Question: ::I have got s list of items from server & display in listview
each row of list has a checkbox in it, list view also has a button on top as show in figure below
---

---
::
1. out of six rows if i select three rows using checkbox on click of button next showed in figure i must be able to display the toast message of selected elements
2. I don't know how to fill the parts of onclick function of checkButtonClick() in code
---
'''
public class ListViewAdapterForAtomicListItemtype extends BaseAdapter {
// Declare Variables
Context context;
LayoutInflater inflater;
ArrayList<HashMap<String, String>> data;
HashMap<String, String> resultp = new HashMap<String, String>();
public ListViewAdapterForAtomicListItemtype(Context context,
ArrayList<HashMap<String, String>> arraylist) {
this.context = context;
data = arraylist;
}
@Override
public int getCount() {
return data.size();
}
@Override
public Object getItem(int position) {
return null;
}
@Override
public long getItemId(int position) {
return 0;
}
public View getView(final int position, View convertView, ViewGroup parent) {
// Declare Variables
TextView name;
inflater = (LayoutInflater) context
.getSystemService(Context.LAYOUT_INFLATER_SERVICE);
View itemView = inflater.inflate(R.layout.listview_item_for_atomic_list_item_type, parent, false);
// Get the position
resultp = data.get(position);
// Locate the TextViews in listview_item.xml
name = (TextView) itemView.findViewById(R.id.textView_id_atomic_list_item_type);
// Capture position and set results to the TextViews
name.setText(resultp.get(MainActivity.NAME));
return itemView;
}
}
'''
listview_main_atomic_list_itemtype.xml
'''
<?xml version="1.0" encoding="utf-8"?>
<RelativeLayout xmlns:android="http://schemas.android.com/apk/res/android"
android:layout_width="fill_parent"
android:layout_height="fill_parent" >
<ListView
android:id="@+id/listview"
android:layout_width="fill_parent"
android:layout_height="fill_parent"
android:layout_below="@+id/button1" />
<Button
android:id="@+id/button_of_listview_main_atomic_list_itemtype_id"
android:layout_width="wrap_content"
android:layout_height="wrap_content"
android:layout_alignParentLeft="true"
android:layout_alignParentRight="true"
android:layout_alignParentTop="true"
android:text="DisplayItems" />
</RelativeLayout>
'''
'''
<?xml version="1.0" encoding="utf-8"?>
<RelativeLayout xmlns:android="http://schemas.android.com/apk/res/android"
android:layout_width="match_parent"
android:layout_height="match_parent" >
<TextView
android:id="@+id/textView_id_atomic_list_item_type"
android:layout_width="wrap_content"
android:layout_height="wrap_content"
android:layout_alignParentTop="true"
android:layout_centerHorizontal="true"
android:layout_marginTop="17dp"
android:text="Large Text"
android:textAppearance="?android:attr/textAppearanceLarge" />
<CheckBox
android:id="@+id/checkBox_atomic_list_item_type_id"
android:layout_width="wrap_content"
android:layout_height="wrap_content"
android:layout_alignParentLeft="true" />
</RelativeLayout>
'''
'''
public class BLD_IndividualListOfItems_Starters extends Activity{
// Declare Variables
JSONObject jsonobject;
JSONArray jsonarray;
ListView listview;
ListViewAdapterForAtomicListItemtype adapter;
ProgressDialog mProgressDialog;
ArrayList<HashMap<String, String>> arraylist;
static String NAME = "rank";
String TYPE_FILTER;
@Override
public void onCreate(Bundle savedInstanceState) {
super.onCreate(savedInstanceState);
// Get the view from listview_main.xml
setContentView(R.layout.listview_main_atomic_list_itemtype);
TYPE_FILTER = getIntent().getExtras().getString("key_title");
Log.v("---- Value-Start---", TYPE_FILTER);
// Locate the listview in listview_main.xml
listview = (ListView) findViewById(R.id.listview);
// Execute DownloadJSON AsyncTask
new DownloadJSON().execute();
}
// DownloadJSON AsyncTask
private class DownloadJSON extends AsyncTask<Void, Void, Void> {
@Override
protected void onPreExecute() {
super.onPreExecute();
// Create a progressdialog
mProgressDialog = new ProgressDialog(BLD_IndividualListOfItems_Starters.this);
// Set progressdialog title
//mProgressDialog.setTitle("Fetching the information");
// Set progressdialog message
mProgressDialog.setMessage("Loading...");
mProgressDialog.setIndeterminate(false);
// Show progressdialog
mProgressDialog.show();
}
@Override
protected Void doInBackground(Void... params) {
// Create an array
arraylist = new ArrayList<HashMap<String, String>>();
String newurl = "?" + "Key=" + TYPE_FILTER;
// Retrieve JSON Objects from the given URL address
jsonobject = JSONfunctions.getJSONfromURL("http://54.218.73.244:7005/RestaurantAtomicListItemType/"+newurl);
try {
// Locate the array name in JSON
jsonarray = jsonobject.getJSONArray("restaurants");
for (int i = 0; i < jsonarray.length(); i++) {
HashMap<String, String> map = new HashMap<String, String>();
jsonobject = jsonarray.getJSONObject(i);
// Retrive JSON Objects
map.put(MainActivity.NAME, jsonobject.getString("MasterListMenuName"));
// Set the JSON Objects into the array
arraylist.add(map);
}
} catch (JSONException e) {
Log.e("Error", e.getMessage());
e.printStackTrace();
}
return null;
}
@Override
protected void onPostExecute(Void args) {
// Pass the results into ListViewAdapter.java
adapter = new ListViewAdapterForAtomicListItemtype(BLD_IndividualListOfItems_Starters.this, arraylist);
// Set the adapter to the ListView
listview.setAdapter(adapter);
// Close the progressdialog
mProgressDialog.dismiss();
}
}
private void checkButtonClick() {
Button myButton = (Button) findViewById(R.id.button_of_listview_main_atomic_list_itemtype_id);
myButton.setOnClickListener(new OnClickListener() {
@Override
public void onClick(View v) {
}
});
}
}
'''
---
# {EDIT}
'''
public class BLD_IndividualListOfItems_Starters extends Activity{
// Declare Variables
JSONObject jsonobject;
JSONArray jsonarray;
ListView listview;
ListViewAdapterForAtomicListItemtype adapter;
ProgressDialog mProgressDialog;
ArrayList<HashMap<String, String>> arraylist;
static String NAME = "rank";
String TYPE_FILTER;
@Override
public void onCreate(Bundle savedInstanceState) {
super.onCreate(savedInstanceState);
// Get the view from listview_main.xml
setContentView(R.layout.listview_main_atomic_list_itemtype);
TYPE_FILTER = getIntent().getExtras().getString("key_title");
Log.v("---- Value-Start---", TYPE_FILTER);
// Locate the listview in listview_main.xml
listview = (ListView) findViewById(R.id.listview);
// Execute DownloadJSON AsyncTask
new DownloadJSON().execute();
}
// DownloadJSON AsyncTask
private class DownloadJSON extends AsyncTask<Void, Void, Void> {
@Override
protected void onPreExecute() {
super.onPreExecute();
// Create a progressdialog
mProgressDialog = new ProgressDialog(BLD_IndividualListOfItems_Starters.this);
// Set progressdialog title
//mProgressDialog.setTitle("Fetching the information");
// Set progressdialog message
mProgressDialog.setMessage("Loading...");
mProgressDialog.setIndeterminate(false);
// Show progressdialog
mProgressDialog.show();
}
@Override
protected Void doInBackground(Void... params) {
// Create an array
arraylist = new ArrayList<HashMap<String, String>>();
String newurl = "?" + "Key=" + TYPE_FILTER;
// Retrieve JSON Objects from the given URL address
jsonobject = JSONfunctions.getJSONfromURL("http://54.218.73.244:7005/RestaurantAtomicListItemType/"+newurl);
try {
// Locate the array name in JSON
jsonarray = jsonobject.getJSONArray("restaurants");
for (int i = 0; i < jsonarray.length(); i++) {
HashMap<String, String> map = new HashMap<String, String>();
jsonobject = jsonarray.getJSONObject(i);
// Retrive JSON Objects
map.put(MainActivity.NAME, jsonobject.getString("MasterListMenuName"));
// Set the JSON Objects into the array
arraylist.add(map);
}
} catch (JSONException e) {
Log.e("Error", e.getMessage());
e.printStackTrace();
}
return null;
}
@Override
protected void onPostExecute(Void args) {
// Pass the results into ListViewAdapter.java
adapter = new ListViewAdapterForAtomicListItemtype(BLD_IndividualListOfItems_Starters.this, arraylist);
// Set the adapter to the ListView
listview.setAdapter(adapter);
// Close the progressdialog
mProgressDialog.dismiss();
}
}
private void checkButtonClick() {
Button myButton = (Button) findViewById(R.id.button_of_listview_main_atomic_list_itemtype_id);
myButton.setOnClickListener(new OnClickListener() {
@Override
public void onClick(View v) {
StringBuilder result = new StringBuilder();
for(int i=0;i<arraylist.size();i++)
{
if(adapter.mCheckStates.get(i)==true)
{
result.append(arraylist.get(i).get(MainActivity.NAME));
result.append("
");
}
}
Toast.makeText(BLD_IndividualListOfItems_Starters.this, result, 1000).show();
}
});
}
}
'''
'''
public class ListViewAdapterForAtomicListItemtype extends BaseAdapter implements android.widget.CompoundButton.OnCheckedChangeListener{
// Declare Variables
Context context;
LayoutInflater inflater;
ArrayList<HashMap<String, String>> data;
HashMap<String, String> resultp = new HashMap<String, String>();
SparseBooleanArray mCheckStates;
public ListViewAdapterForAtomicListItemtype(Context context,
ArrayList<HashMap<String, String>> arraylist) {
this.context = context;
data = arraylist;
mCheckStates = new SparseBooleanArray(data.size());
}
@Override
public int getCount() {
return data.size();
}
@Override
public Object getItem(int position) {
return null;
}
@Override
public long getItemId(int position) {
return 0;
}
public View getView(final int position, View convertView, ViewGroup parent) {
// Declare Variables
TextView name;
inflater = (LayoutInflater) context
.getSystemService(Context.LAYOUT_INFLATER_SERVICE);
View itemView = inflater.inflate(R.layout.listview_item_for_atomic_list_item_type, parent, false);
// Get the position
CheckBox chkSelect =(CheckBox) itemView.findViewById(R.id.checkBox_atomic_list_item_type_id);
chkSelect.setTag(position);
chkSelect.setChecked(mCheckStates.get(position, false));
chkSelect.setOnCheckedChangeListener(this);
resultp = data.get(position);
// Locate the TextViews in listview_item.xml
name = (TextView) itemView.findViewById(R.id.textView_id_atomic_list_item_type);
// Capture position and set results to the TextViews
name.setText(resultp.get(MainActivity.NAME));
return itemView;
}
public boolean isChecked(int position) {
return mCheckStates.get(position, false);
}
public void setChecked(int position, boolean isChecked) {
mCheckStates.put(position, isChecked);
}
public void toggle(int position) {
setChecked(position, !isChecked(position));
}
@Override
public void onCheckedChanged(CompoundButton buttonView,
boolean isChecked) {
mCheckStates.put((Integer) buttonView.getTag(), isChecked);
}
}
'''
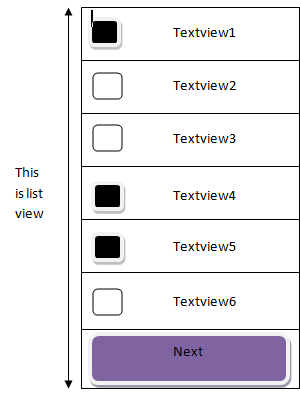
Answer: you can also use for .
'''
StringBuilder result;
'''
After Click on Button you can do this:
'''
btn.setOnClickListener(new OnClickListener() {
@Override
public void onClick(View v) {
// TODO Auto-generated method stub
result = new StringBuilder();
for (int i = 0; i < arraylist.size(); i++) {
if (adapter.mysparse.get(i) == true) {
result.append(arraylist.get(i).get(MainActivity.NAME));
result.append("
");
}
}
Intent n = new Intent(MainActivity.this, DisplayActivity.class);
n.putExtra("buffer", result.toString());
startActivity(n);
}
});
'''
And in your you can do like this:
'''
package com.example.singleitemlistview;
import java.util.ArrayList;
import android.app.Activity;
import android.content.Intent;
import android.os.Bundle;
import android.widget.ArrayAdapter;
import android.widget.ListView;
public class DisplayActivity extends Activity {
ListView lv;
ArrayList<String> myList;
String myName;
@Override
protected void onCreate(Bundle savedInstanceState) {
// TODO Auto-generated method stub
super.onCreate(savedInstanceState);
setContentView(R.layout.second);
Intent n = getIntent();
myName = n.getStringExtra("buffer");
myList = new ArrayList<String>();
lv = (ListView) findViewById(R.id.listViewData);
myList.add(myName);
lv.setAdapter(new ArrayAdapter<String>(DisplayActivity.this,
android.R.layout.simple_list_item_1, myList));
}
'''
}